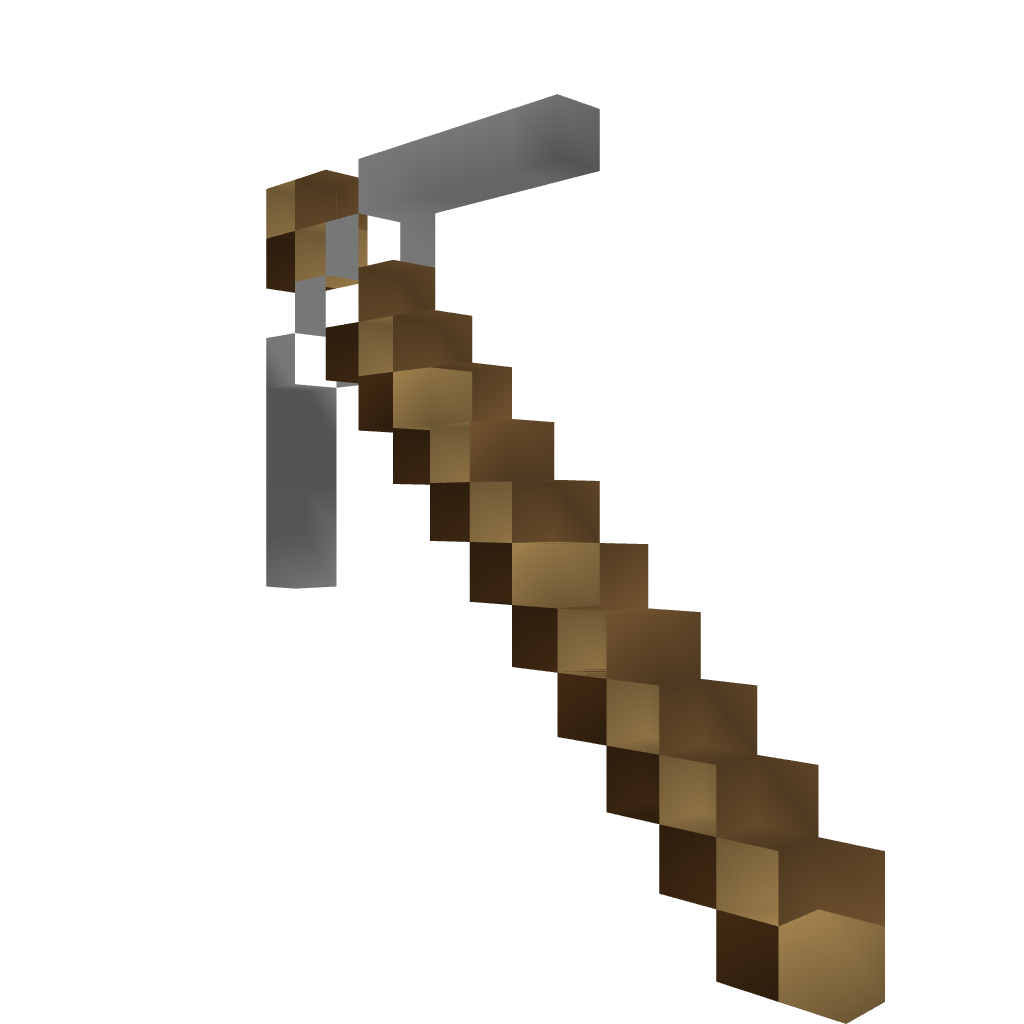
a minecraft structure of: Stone Pickaxe